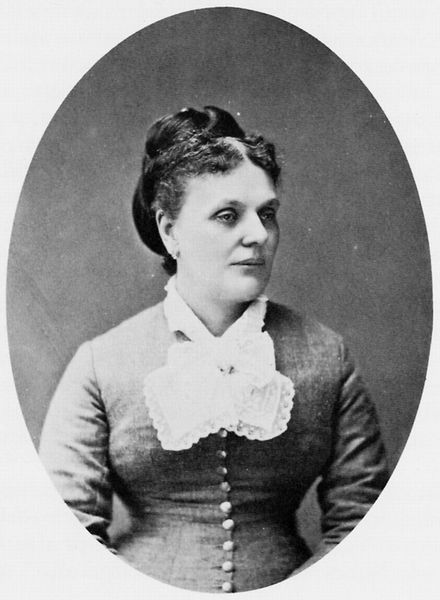
Titel: Antonietta Alinari
Künstler: Gebrüder Alinari
Schlagwörter: schatten, weiß, busen, frau, frisur, grau, kleid, licht, mund, nase, schwarz, stirn, blick, dame, schleife, falten, kragen, mensch, rahmen, spitze, bildnis, portrait, porträt, haare, kostüm, ohrringe, brosche, lippen, locken, oval, taille, brüste, dutt, mieder, schmal, rüschen, knöpfe, lider, foto, fotografie, photographie, photo, halbprofil, korsett, spitzenkragen, sauber, schwarzweiß weiß